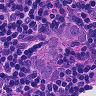
Metastatic tissue present: yes